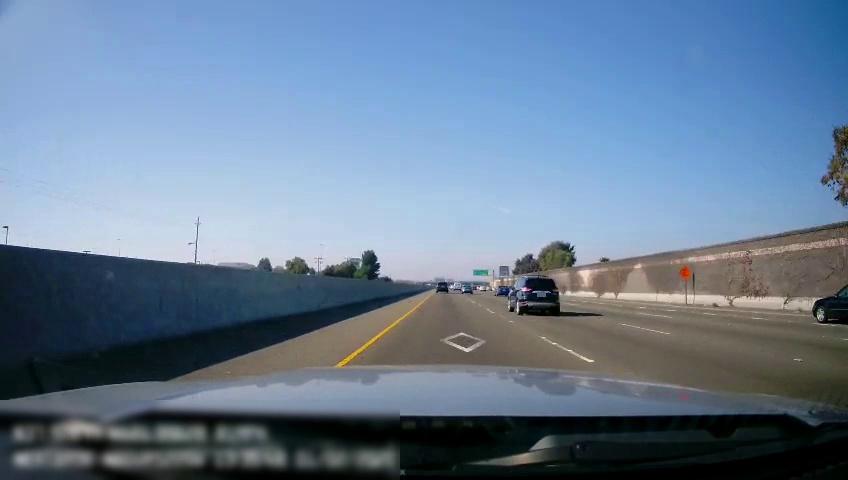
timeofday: Day
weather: Sunny
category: Drivable Space
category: Vehicles | Car
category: Vehicles | Car
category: Vehicles | SUV
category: Vehicles | SUV
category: Vehicles | Car
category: Lanes | Current Lane
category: Lanes | Current Lane
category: Lanes | Alternate Lane
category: Lanes | Alternate Lane
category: Lanes | Alternate Lane
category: Lanes | Opposite Lane
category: Traffic | Signs
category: Traffic | Signs